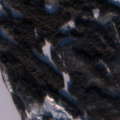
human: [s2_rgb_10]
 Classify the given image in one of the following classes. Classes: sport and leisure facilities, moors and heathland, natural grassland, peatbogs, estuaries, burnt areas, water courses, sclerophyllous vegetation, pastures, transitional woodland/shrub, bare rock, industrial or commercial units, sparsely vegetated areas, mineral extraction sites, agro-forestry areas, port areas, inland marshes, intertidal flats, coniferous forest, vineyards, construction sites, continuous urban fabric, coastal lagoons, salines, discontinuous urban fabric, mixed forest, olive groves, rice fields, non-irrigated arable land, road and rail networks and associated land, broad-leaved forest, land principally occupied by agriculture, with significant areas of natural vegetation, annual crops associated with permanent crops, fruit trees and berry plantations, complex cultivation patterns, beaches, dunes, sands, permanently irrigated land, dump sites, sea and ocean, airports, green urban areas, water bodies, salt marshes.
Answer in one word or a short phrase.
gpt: coniferous forest, mixed forest, water bodies